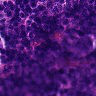
Metastatic tissue present: no